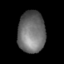
Tissue: skin
Cell type: Epithelial cells
Senescence score: 0.7502
Nuclear area (px): 1103
Mean DAPI intensity: 110.84